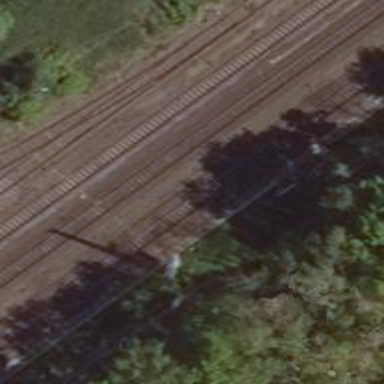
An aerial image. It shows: Milestone along the railway track with catenary mast.